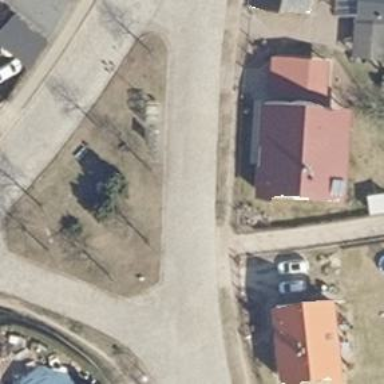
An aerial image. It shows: Residential road.